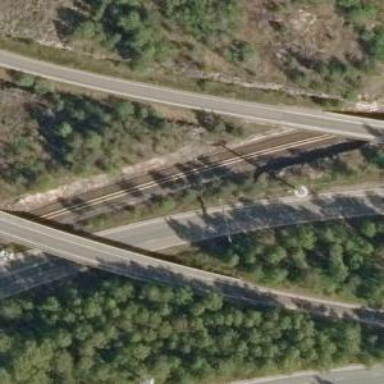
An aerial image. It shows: Overhead guidepost.